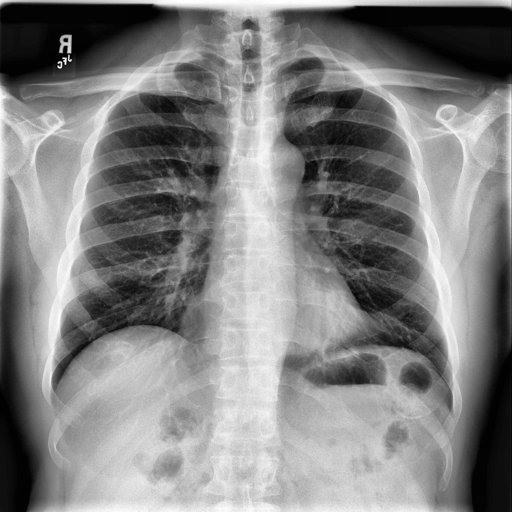
Finding: NORMAL